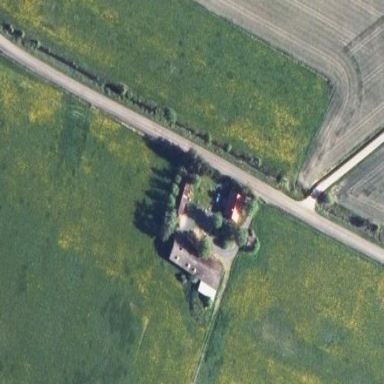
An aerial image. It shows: Farmyard area.